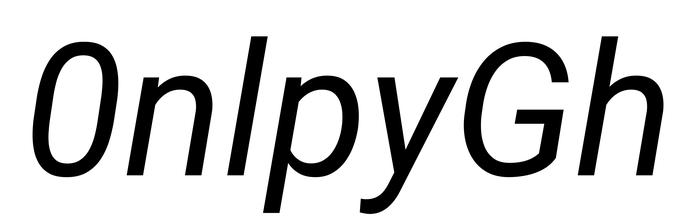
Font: Roboto-Italic_Italic